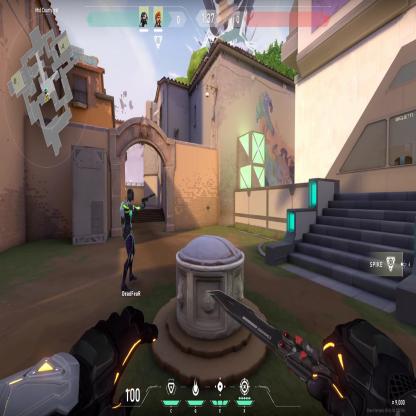
Label: teammate